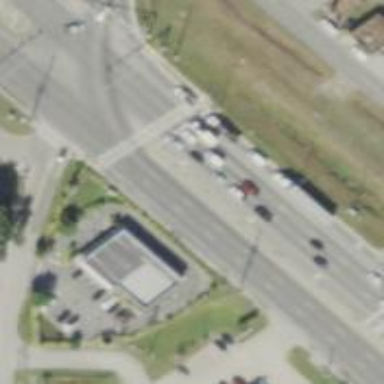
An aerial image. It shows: Solid stop line on the road marking.